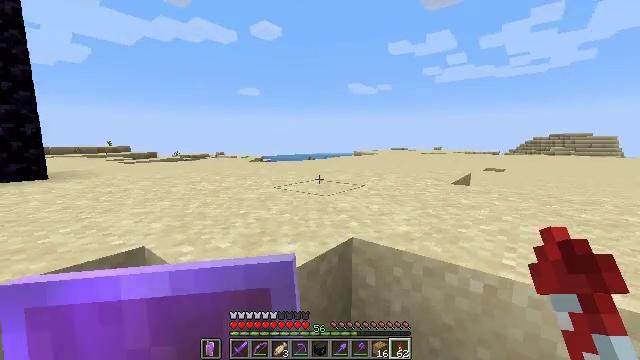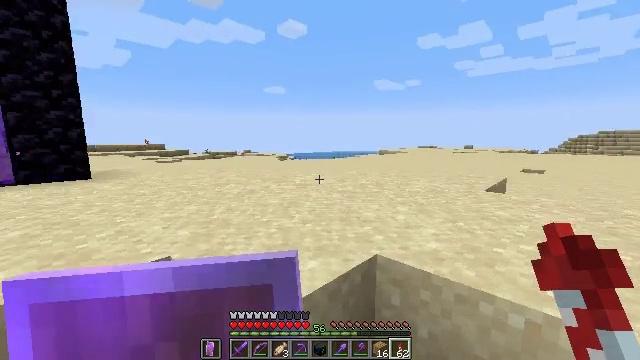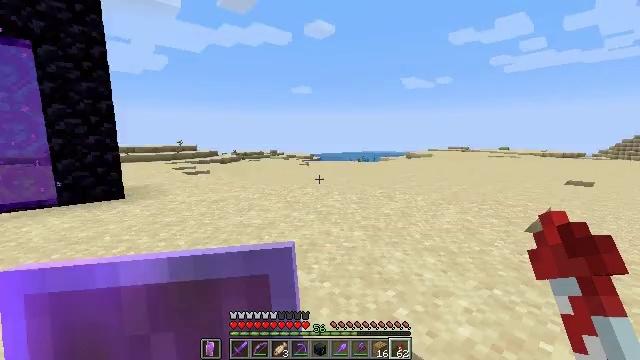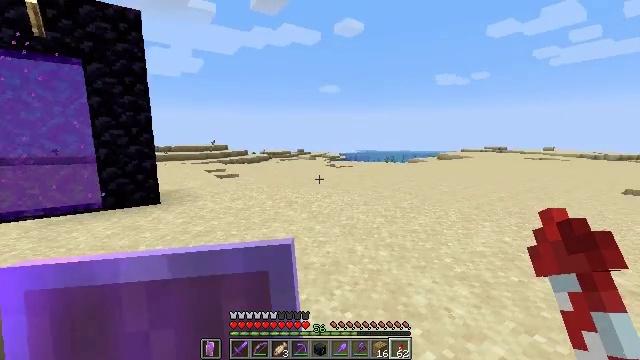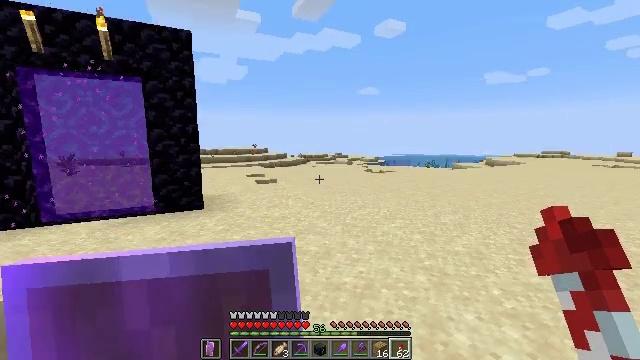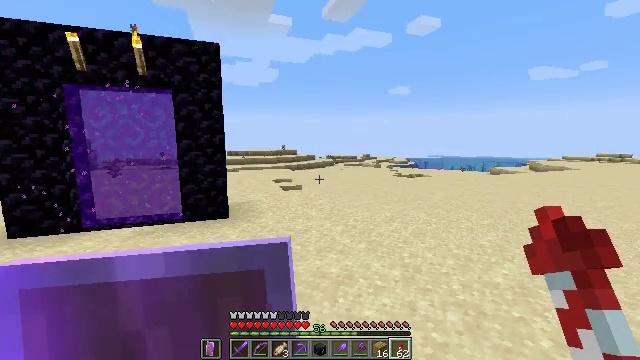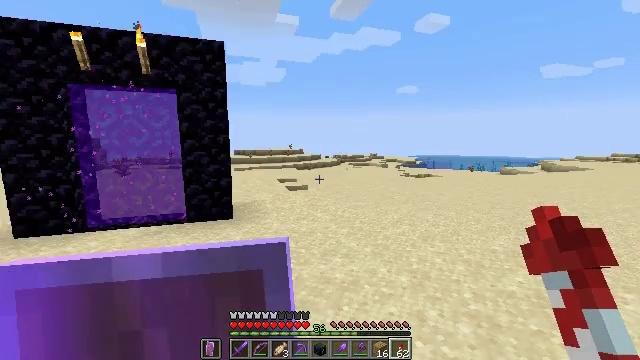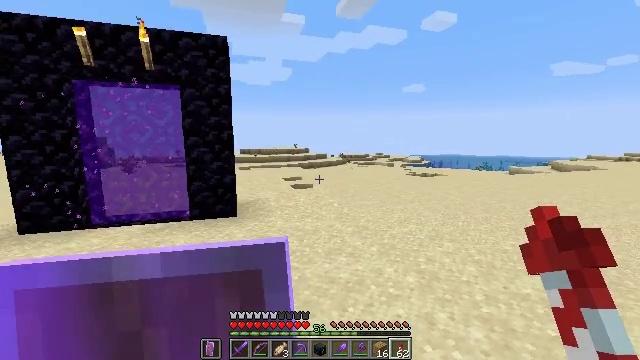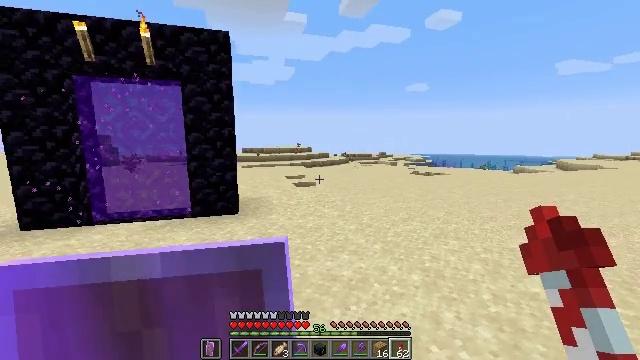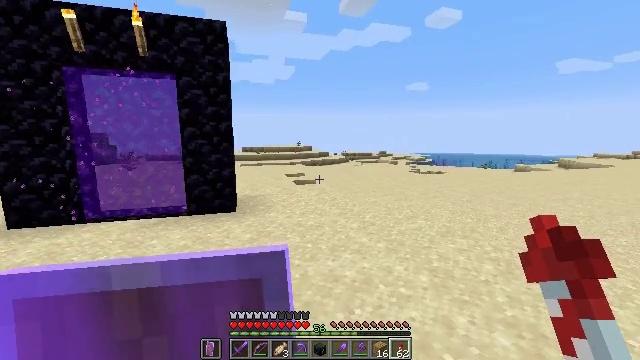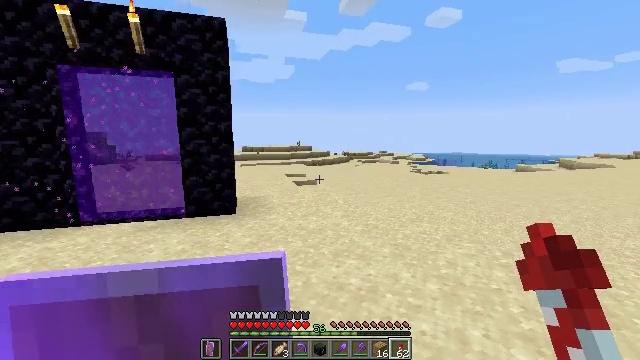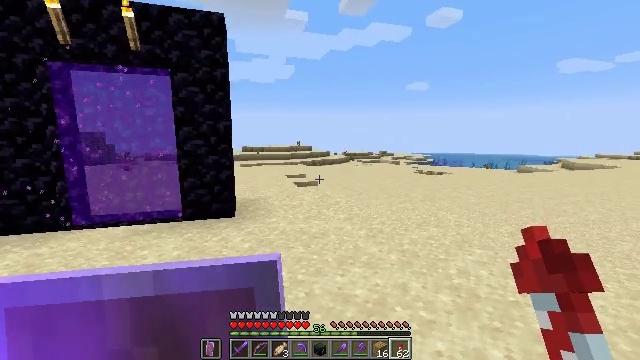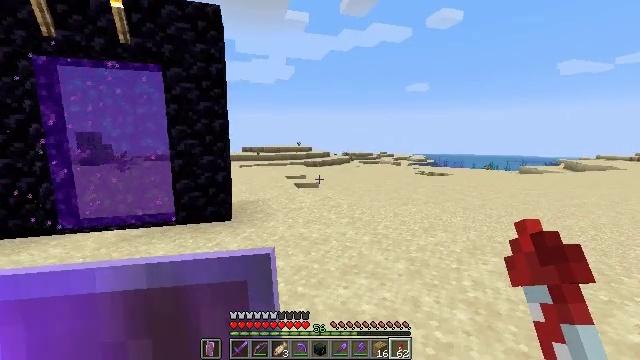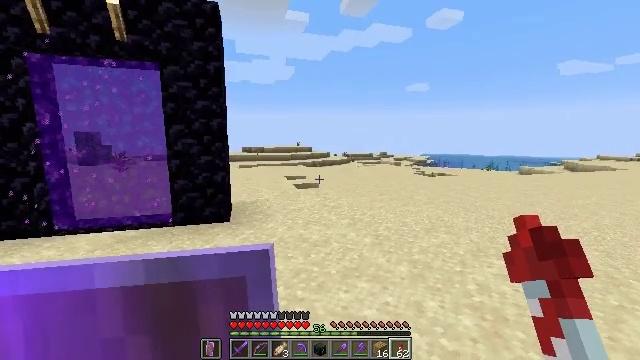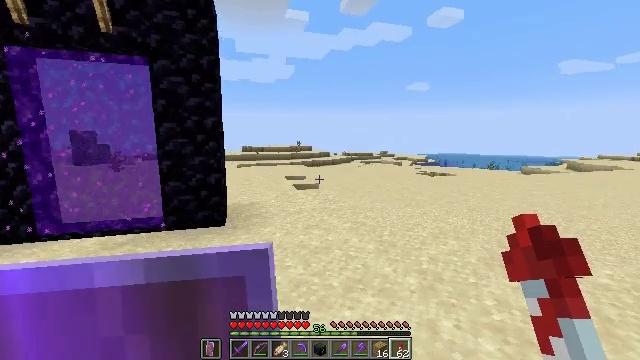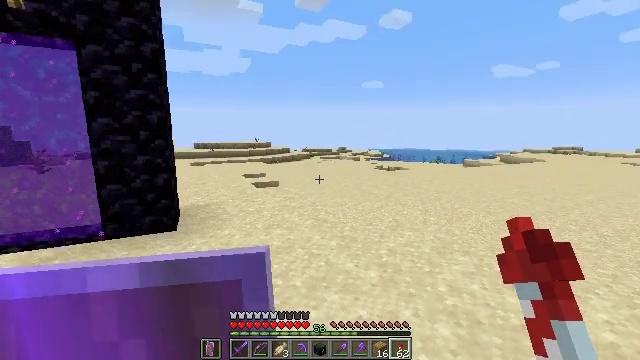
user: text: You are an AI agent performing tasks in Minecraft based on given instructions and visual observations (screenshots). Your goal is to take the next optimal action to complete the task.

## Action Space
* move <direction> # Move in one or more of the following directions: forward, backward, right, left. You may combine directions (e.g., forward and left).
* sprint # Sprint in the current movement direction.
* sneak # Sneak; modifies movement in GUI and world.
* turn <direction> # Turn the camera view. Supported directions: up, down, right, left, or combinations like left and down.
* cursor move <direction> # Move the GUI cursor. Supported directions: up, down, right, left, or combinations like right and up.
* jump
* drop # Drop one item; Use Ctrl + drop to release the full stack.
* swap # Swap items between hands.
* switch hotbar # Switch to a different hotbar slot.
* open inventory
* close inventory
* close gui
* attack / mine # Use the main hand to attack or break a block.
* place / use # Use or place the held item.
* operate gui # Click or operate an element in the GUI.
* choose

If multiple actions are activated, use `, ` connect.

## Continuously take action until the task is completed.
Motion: motion action
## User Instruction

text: Gather gravel by digging.
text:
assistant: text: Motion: move forward, turn left, jump
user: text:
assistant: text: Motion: move forward, turn left, jump
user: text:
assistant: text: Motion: move forward, turn left, jump
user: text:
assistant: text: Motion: move forward, turn left, jump
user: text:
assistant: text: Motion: move forward and move left, turn left, jump
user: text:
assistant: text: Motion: move forward and move left, turn left, jump
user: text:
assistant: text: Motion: move forward and move left, turn left, jump
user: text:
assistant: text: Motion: move forward and move left, jump
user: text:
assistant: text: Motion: move forward and move left
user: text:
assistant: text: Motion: move forward and move left
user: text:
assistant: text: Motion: move forward
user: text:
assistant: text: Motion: move forward
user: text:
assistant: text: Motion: move forward
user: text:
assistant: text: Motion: move forward
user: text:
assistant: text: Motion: move forward, turn right
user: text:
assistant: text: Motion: move forward and move left, turn right
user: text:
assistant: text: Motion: move forward and move left, turn right
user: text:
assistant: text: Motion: move left, turn right and up
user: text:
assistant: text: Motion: move left, turn right and up
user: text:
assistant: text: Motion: move left
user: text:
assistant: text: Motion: move left
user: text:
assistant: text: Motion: move left
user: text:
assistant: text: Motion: move left, turn right and up
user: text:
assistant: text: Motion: move back and move left, turn right
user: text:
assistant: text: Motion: move back
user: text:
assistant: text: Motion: move back
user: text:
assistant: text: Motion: move back
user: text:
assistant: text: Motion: move back
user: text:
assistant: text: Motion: turn right
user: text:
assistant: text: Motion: turn right